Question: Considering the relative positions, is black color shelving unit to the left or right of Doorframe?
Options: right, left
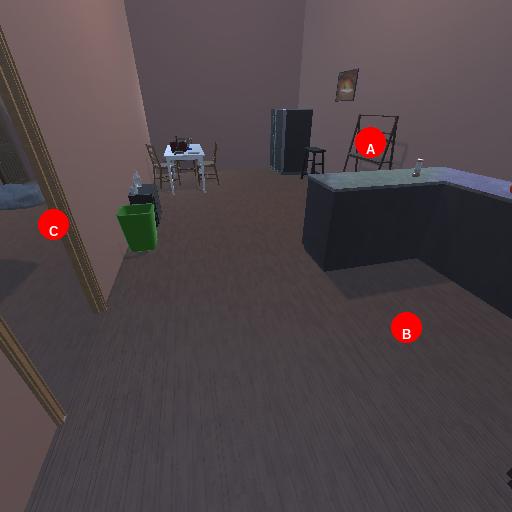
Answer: right